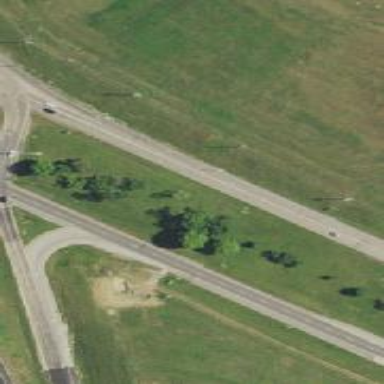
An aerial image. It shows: Primary highway.